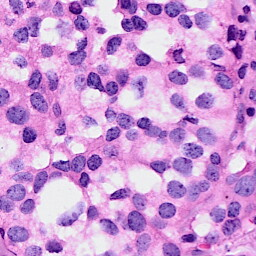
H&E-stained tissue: Breast